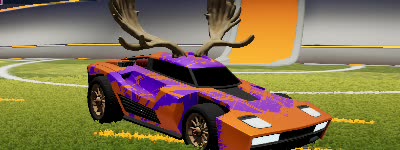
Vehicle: breakout